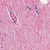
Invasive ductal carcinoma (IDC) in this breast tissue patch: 0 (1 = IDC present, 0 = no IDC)